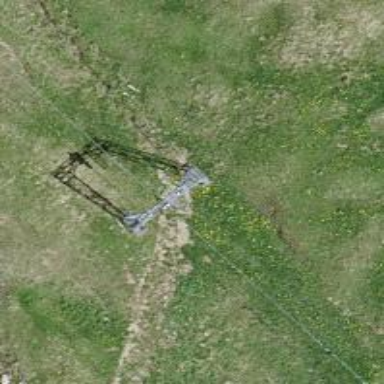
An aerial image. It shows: Pylon for aerialway.